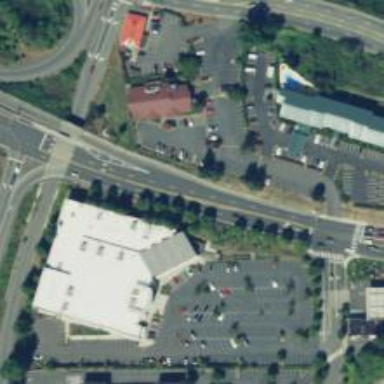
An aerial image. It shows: Fitness center building.